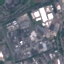
Land use / land cover: Industrial